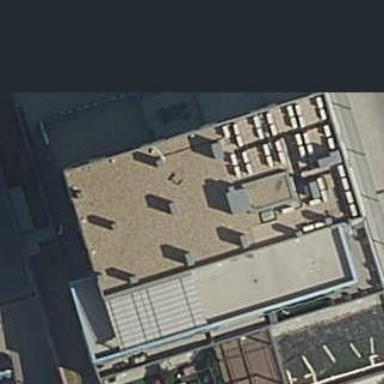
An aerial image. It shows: Office building.